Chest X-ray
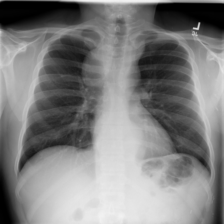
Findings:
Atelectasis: negative
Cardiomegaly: negative
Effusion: negative
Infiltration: negative
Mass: positive
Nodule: negative
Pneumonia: negative
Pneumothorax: negative
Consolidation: negative
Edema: negative
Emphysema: negative
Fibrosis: negative
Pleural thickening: negative
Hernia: negative